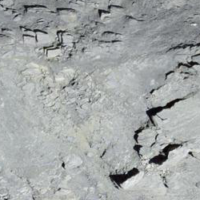
EUNIS habitat code: 48
Species observed at this site:
Saxifraga exarata